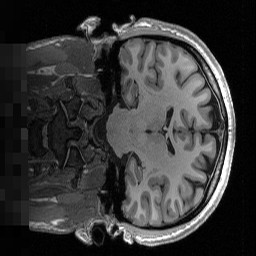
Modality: T1w
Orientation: coronal
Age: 33
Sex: male
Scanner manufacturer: siemens
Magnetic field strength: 3 T
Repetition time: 2.53 s